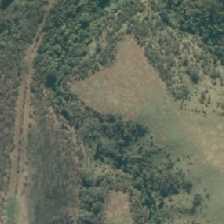
Land cover: grose_broom